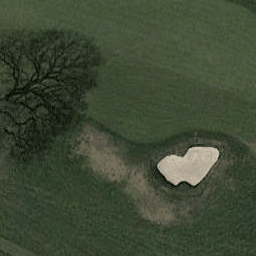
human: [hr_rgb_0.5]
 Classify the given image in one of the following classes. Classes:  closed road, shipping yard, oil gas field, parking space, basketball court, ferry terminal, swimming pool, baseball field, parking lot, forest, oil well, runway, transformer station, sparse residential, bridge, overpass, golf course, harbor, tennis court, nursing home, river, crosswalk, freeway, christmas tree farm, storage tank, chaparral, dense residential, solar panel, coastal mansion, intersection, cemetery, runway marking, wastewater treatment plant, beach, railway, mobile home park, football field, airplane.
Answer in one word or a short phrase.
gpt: golf course